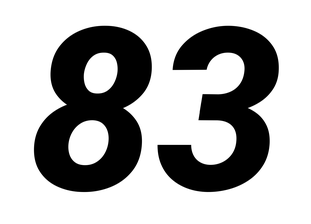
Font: Roboto-Italic_ExtraBold_Italic